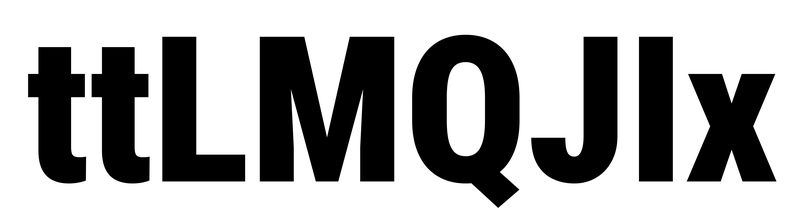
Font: Roboto_Condensed_Black